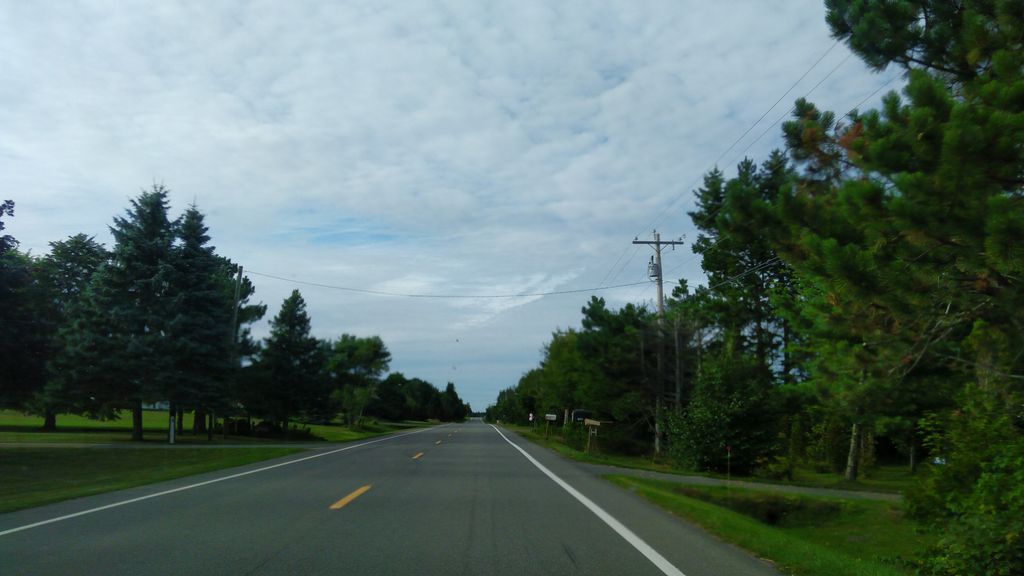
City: charlottetown